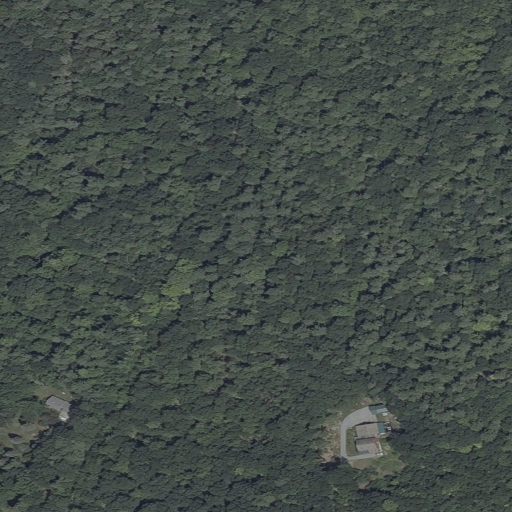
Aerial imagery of mountain in Maine named Pumpkin Hill containing mixed forest, deciduous forest, evergreen forest, low intensity development, and open development